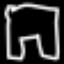
Label: pants